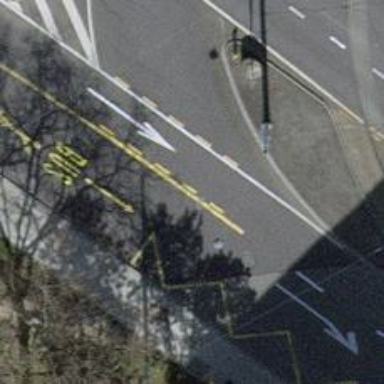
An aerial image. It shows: Road with traffic signals.